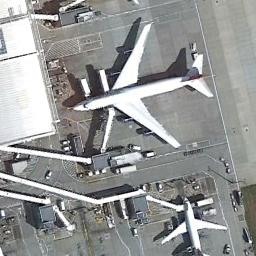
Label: airplane